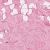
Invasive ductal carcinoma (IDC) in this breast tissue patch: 0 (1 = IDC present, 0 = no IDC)